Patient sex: M
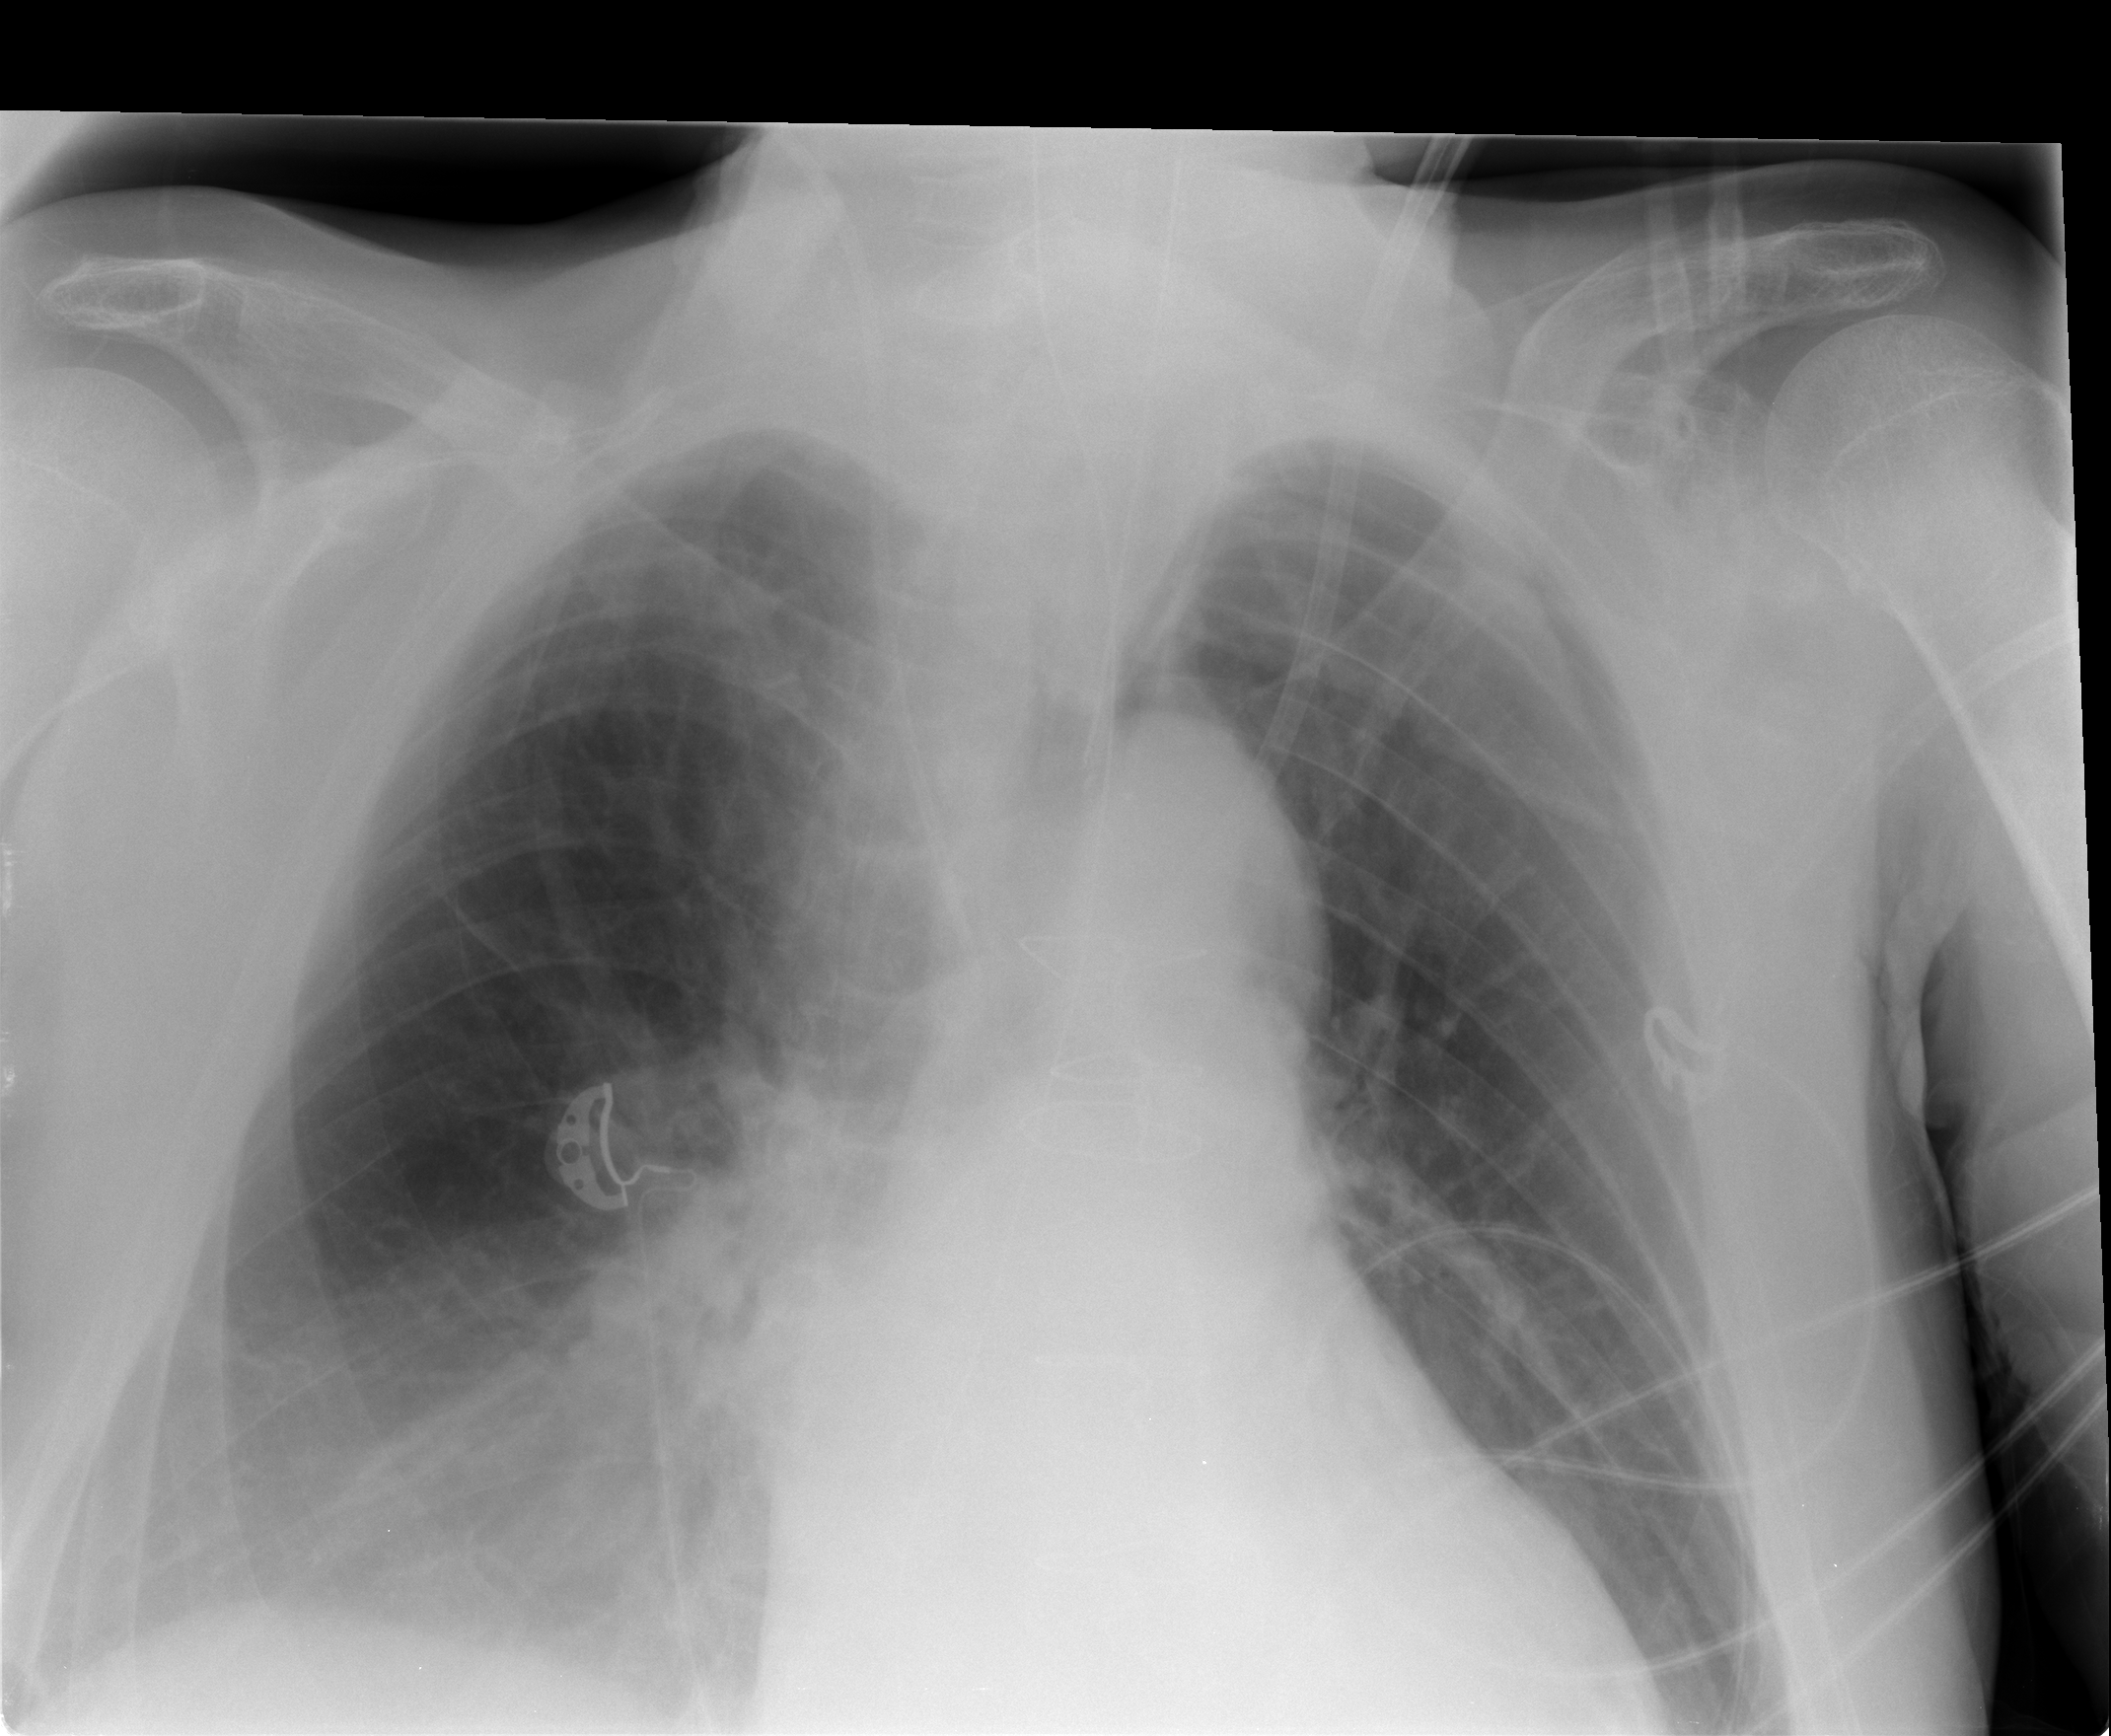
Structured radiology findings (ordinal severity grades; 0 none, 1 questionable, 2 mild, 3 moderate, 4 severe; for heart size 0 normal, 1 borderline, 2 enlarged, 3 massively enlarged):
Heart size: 1
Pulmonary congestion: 0
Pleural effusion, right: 0
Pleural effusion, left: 0
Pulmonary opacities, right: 2
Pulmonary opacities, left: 0
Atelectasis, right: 0
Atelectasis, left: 0